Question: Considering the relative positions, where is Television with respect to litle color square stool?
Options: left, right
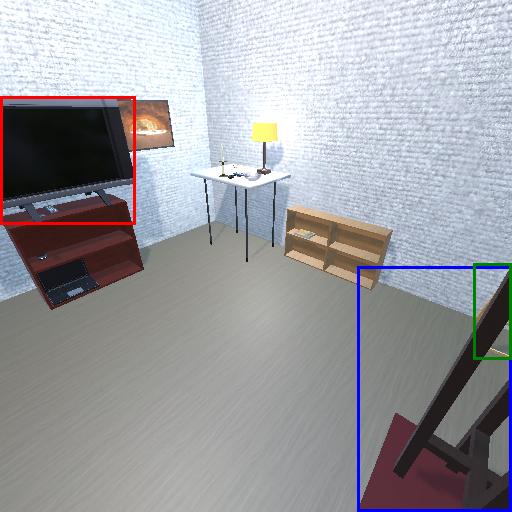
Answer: left